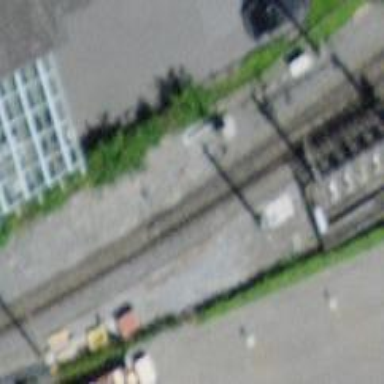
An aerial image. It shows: Railway switch.